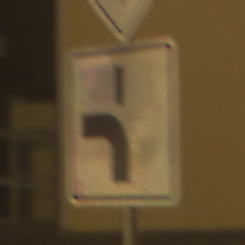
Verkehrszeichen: VerlaufVorfahrtsstrasse5
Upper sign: Vorfahrtsstrasse
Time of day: Night
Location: Outdoor (Urban)
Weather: Clear
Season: NotSpecified
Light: Artificial